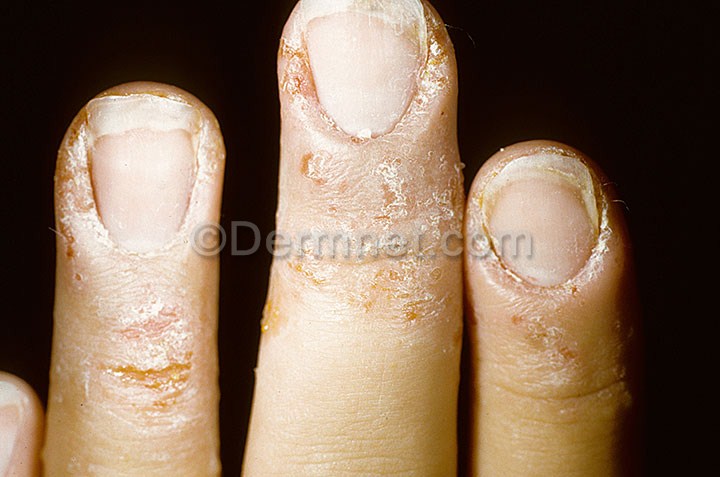
Disease: Eczema Photos